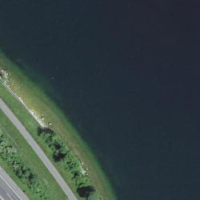
EUNIS habitat code: 57
Species observed at this site:
Chroicocephalus ridibundus